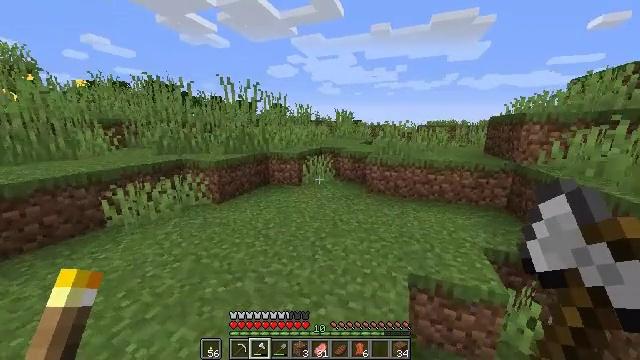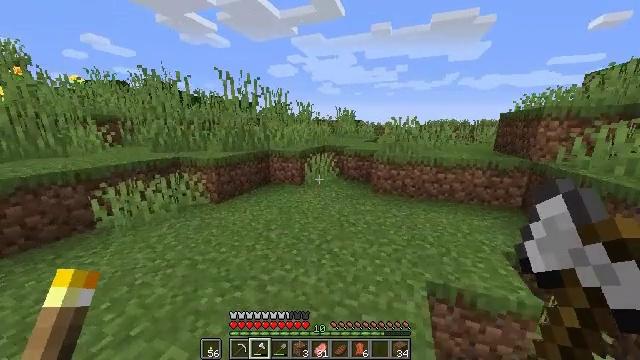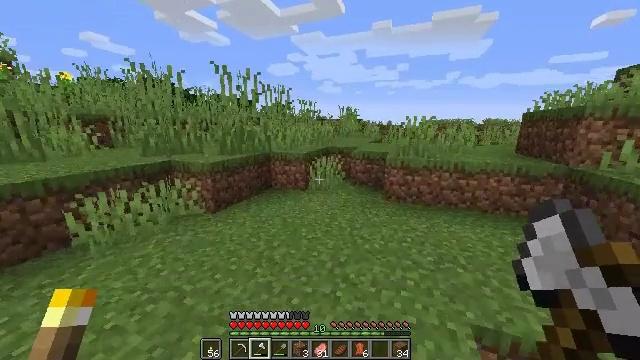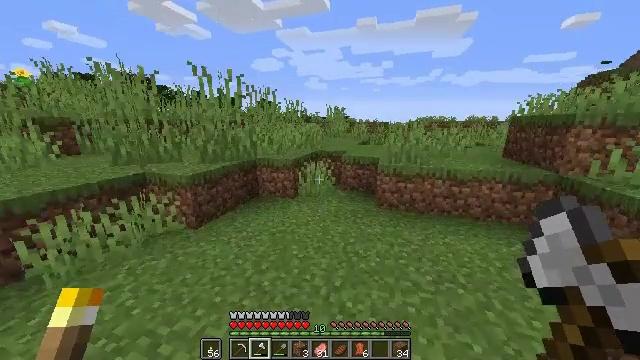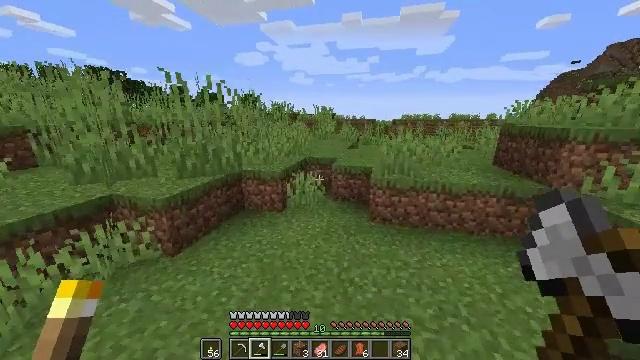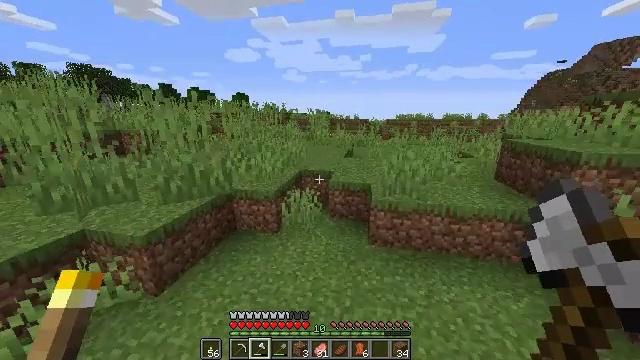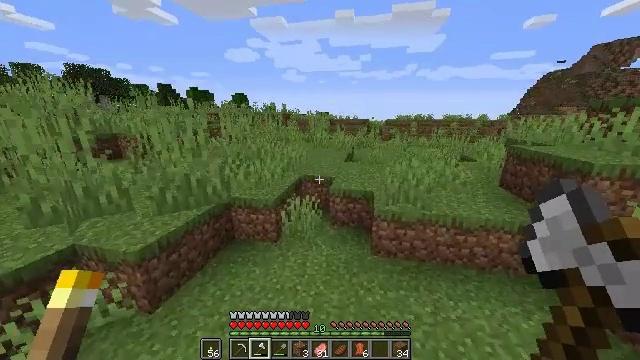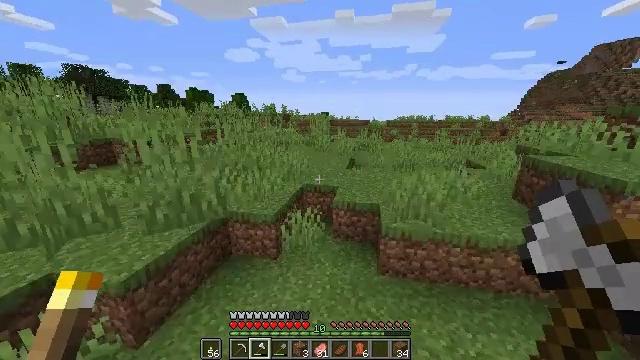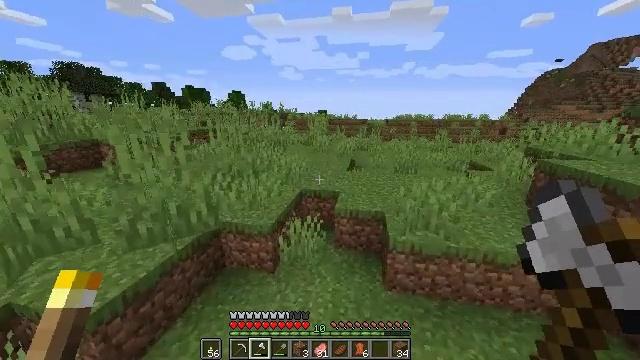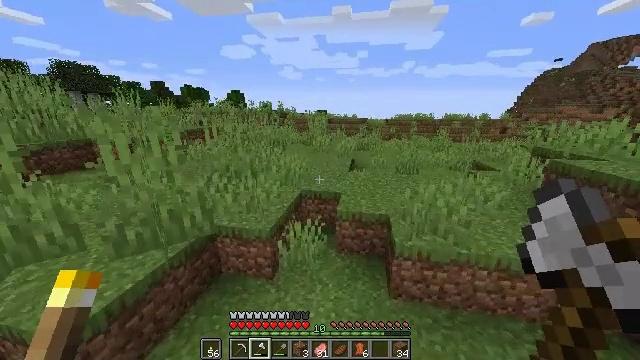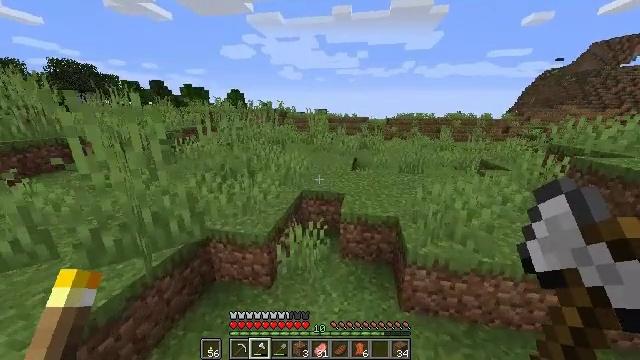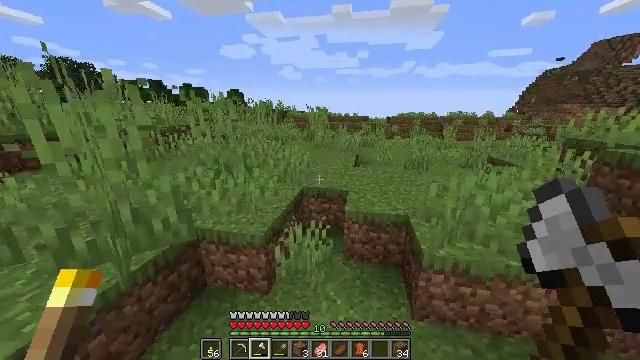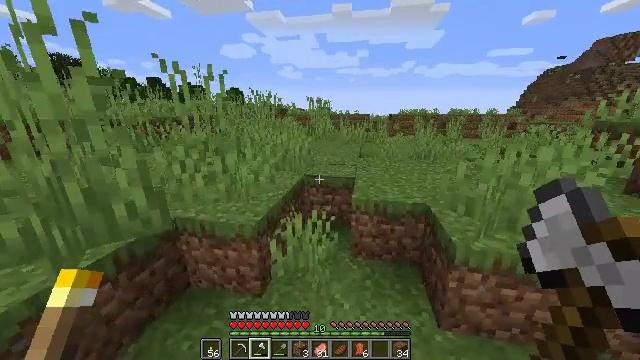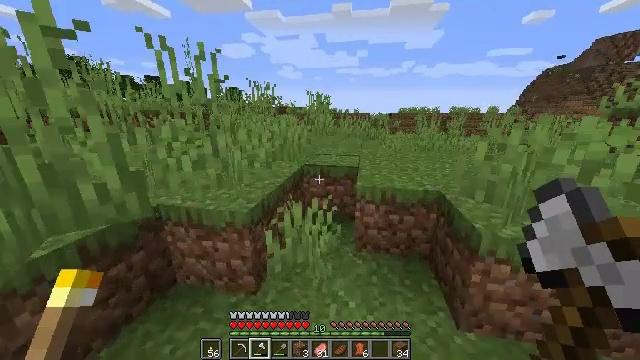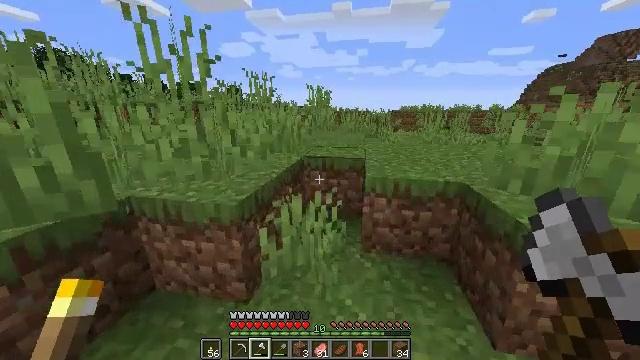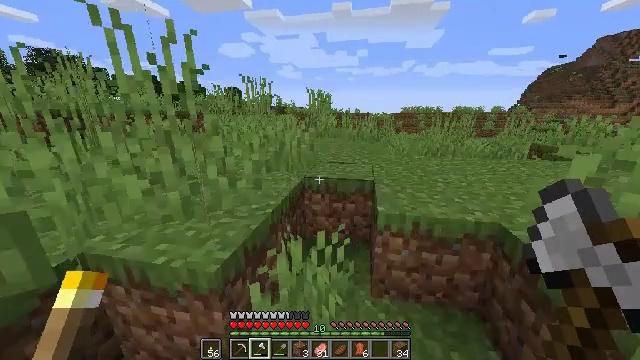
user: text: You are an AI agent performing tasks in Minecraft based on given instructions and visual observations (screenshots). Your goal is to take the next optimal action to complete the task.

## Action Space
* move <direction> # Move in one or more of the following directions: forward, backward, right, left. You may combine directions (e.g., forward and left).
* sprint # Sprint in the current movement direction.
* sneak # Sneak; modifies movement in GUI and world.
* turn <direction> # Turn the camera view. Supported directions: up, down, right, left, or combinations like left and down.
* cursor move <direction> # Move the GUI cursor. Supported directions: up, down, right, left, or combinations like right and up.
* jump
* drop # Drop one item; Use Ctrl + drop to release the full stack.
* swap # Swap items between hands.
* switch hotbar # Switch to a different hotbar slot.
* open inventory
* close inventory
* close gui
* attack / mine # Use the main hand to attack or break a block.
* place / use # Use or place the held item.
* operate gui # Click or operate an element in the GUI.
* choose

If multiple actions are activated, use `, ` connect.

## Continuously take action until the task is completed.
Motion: motion action
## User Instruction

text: Collect a hay block for crafting.
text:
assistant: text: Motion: move forward and move left, sprint, jump
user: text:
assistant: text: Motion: move forward, sprint, jump
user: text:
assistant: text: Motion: move forward, sprint, turn right, jump
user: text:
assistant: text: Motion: move forward, sprint, turn right and down, jump
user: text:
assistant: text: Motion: move forward, sprint, turn right, jump
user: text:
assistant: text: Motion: move forward, sprint, jump
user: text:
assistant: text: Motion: move forward, sprint, jump
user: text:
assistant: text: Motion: move forward, sprint, jump
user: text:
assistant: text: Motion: move forward, sprint, jump
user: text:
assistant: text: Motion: move forward, sprint, jump
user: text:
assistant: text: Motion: move forward, sprint, jump
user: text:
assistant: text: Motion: move forward, sprint, jump
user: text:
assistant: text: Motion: move forward, sprint, jump
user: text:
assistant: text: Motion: move forward, sprint, jump
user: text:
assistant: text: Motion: move forward, sprint, jump
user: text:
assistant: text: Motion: move forward, sprint, jump
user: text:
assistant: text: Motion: move forward, sprint, turn left and up, jump
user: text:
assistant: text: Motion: move forward, sprint, turn left and up, jump
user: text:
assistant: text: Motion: move forward, sprint, turn left, jump
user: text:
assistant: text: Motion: move forward, sprint, turn left, jump
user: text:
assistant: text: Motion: move forward, sprint, turn left, jump
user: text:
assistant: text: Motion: move forward, sprint, turn left, jump
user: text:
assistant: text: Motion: move forward, sprint, turn left, jump
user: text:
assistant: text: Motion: move forward, sprint, turn left, jump
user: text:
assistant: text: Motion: move forward, sprint, jump
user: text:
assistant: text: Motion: move forward, sprint, jump
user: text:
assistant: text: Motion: move forward, sprint, jump
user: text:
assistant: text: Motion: move forward, sprint, jump
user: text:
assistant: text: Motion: move forward, sprint, jump
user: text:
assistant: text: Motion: move forward, sprint, jump